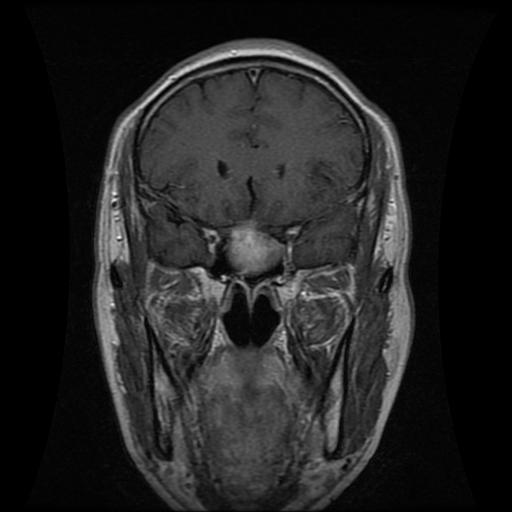
Label: pituitary